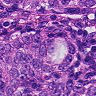
Metastatic tissue present: yes